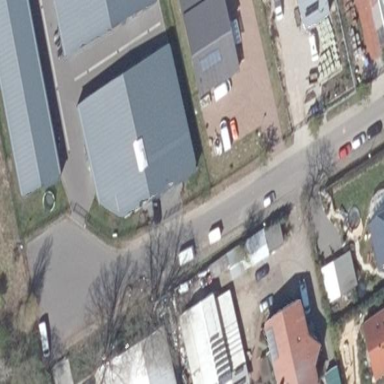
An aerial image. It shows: Industrial building.